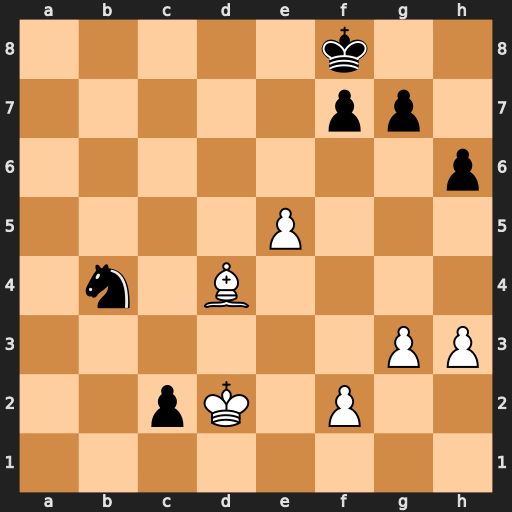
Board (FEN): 5k2/5pp1/7p/4P3/1n1B4/6PP/2pK1P2/8
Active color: w
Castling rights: -
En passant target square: -
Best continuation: Bc5+ Kg8 Bxb4 c1=Q+ Kxc1